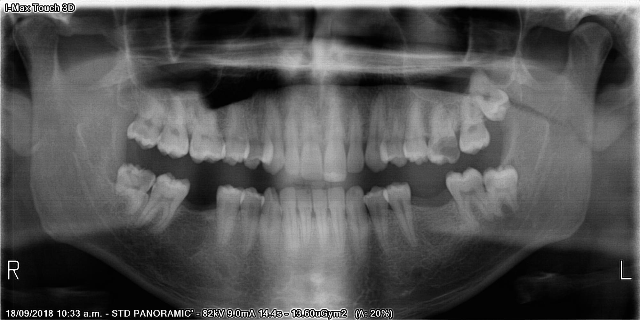
adult